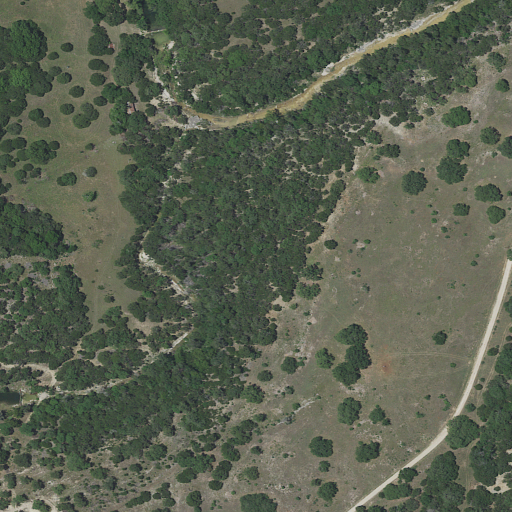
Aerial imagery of valley in Texas named Schoolhouse Hollow containing evergreen forest, shrub, and grassland